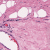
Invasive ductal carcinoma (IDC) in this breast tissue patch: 0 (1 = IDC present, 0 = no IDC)